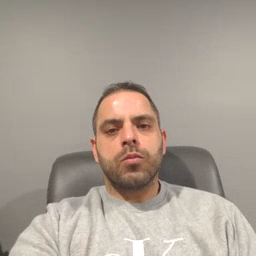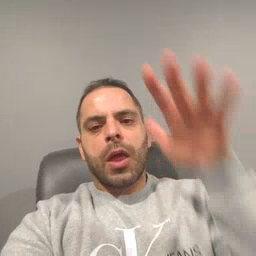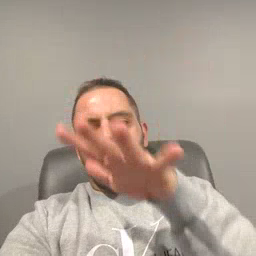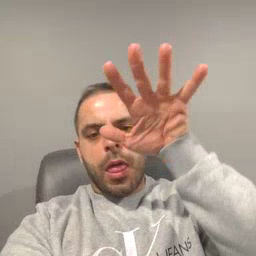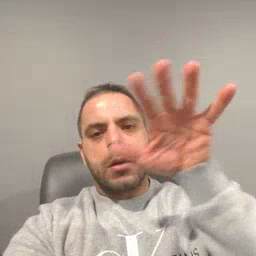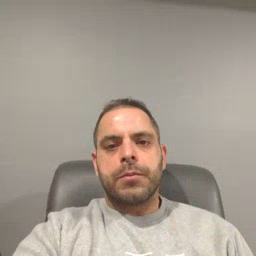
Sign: alligator